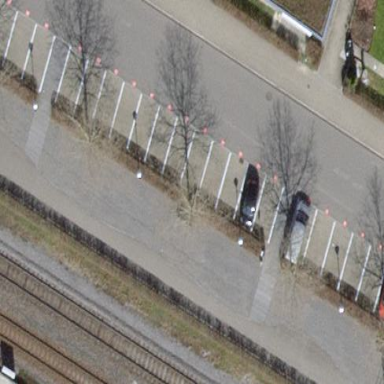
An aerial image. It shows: Parking available on the street side.